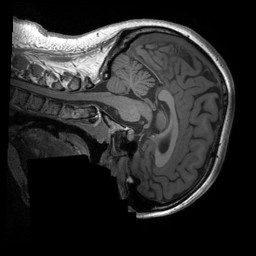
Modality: T1w
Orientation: sagittal
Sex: female
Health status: ill
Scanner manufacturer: siemens
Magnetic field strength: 3 T
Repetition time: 1.66 s
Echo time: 0.00254 s